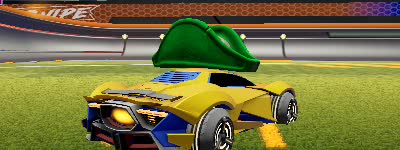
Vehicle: werewolf